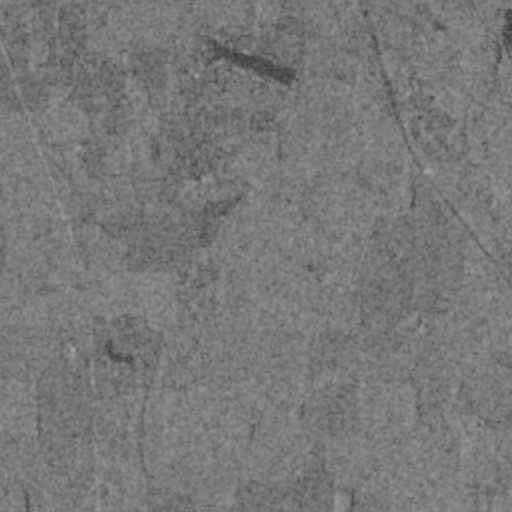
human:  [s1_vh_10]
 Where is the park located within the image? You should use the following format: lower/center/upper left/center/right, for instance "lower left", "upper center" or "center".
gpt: The park is located in the upper right of the image.
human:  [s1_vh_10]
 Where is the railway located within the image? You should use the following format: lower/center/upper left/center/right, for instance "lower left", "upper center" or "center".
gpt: The railway is located in the left of the image.
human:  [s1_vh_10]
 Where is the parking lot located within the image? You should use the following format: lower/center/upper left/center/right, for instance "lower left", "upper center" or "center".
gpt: There is no parking lot in the image.

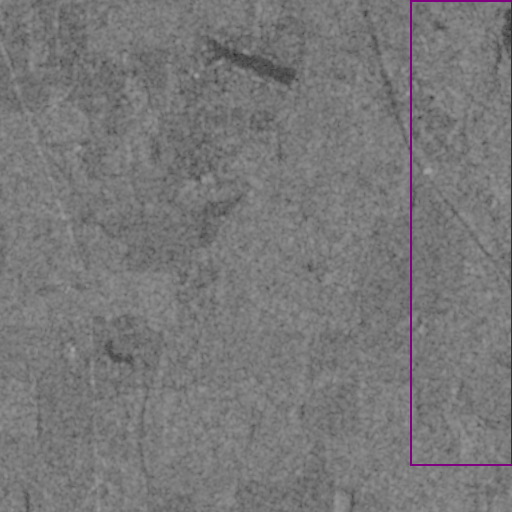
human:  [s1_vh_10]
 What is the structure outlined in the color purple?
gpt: The structure outlined in purple is a park.
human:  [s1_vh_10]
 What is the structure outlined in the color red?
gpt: There is no red outline.